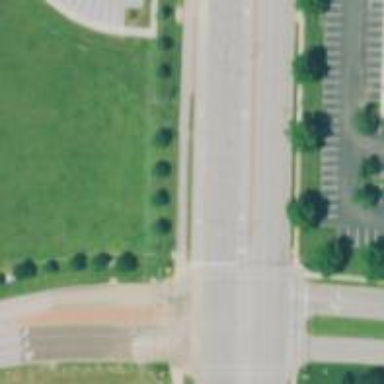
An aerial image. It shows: Road with dash markings.